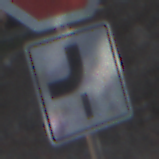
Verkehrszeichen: VerlaufVorfahrtsstrasse7
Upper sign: Stop
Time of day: MorningAfternoon
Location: Outdoor (Suburban)
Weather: PartlyCloudy
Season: NotSpecified
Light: Natural